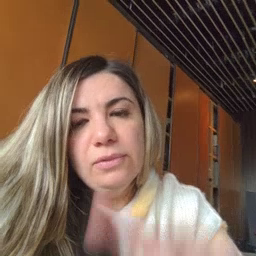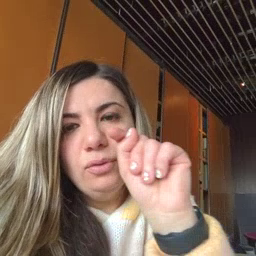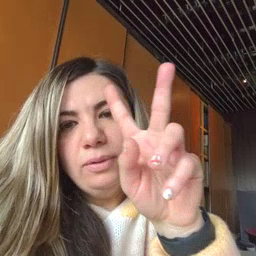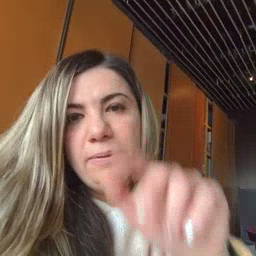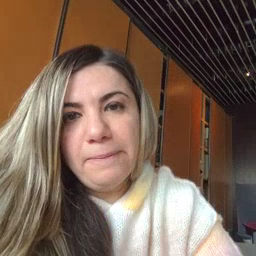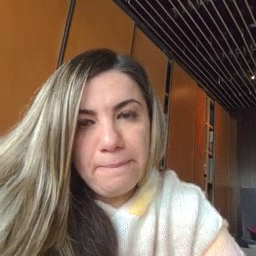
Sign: TV